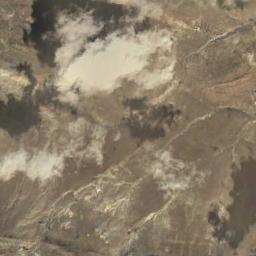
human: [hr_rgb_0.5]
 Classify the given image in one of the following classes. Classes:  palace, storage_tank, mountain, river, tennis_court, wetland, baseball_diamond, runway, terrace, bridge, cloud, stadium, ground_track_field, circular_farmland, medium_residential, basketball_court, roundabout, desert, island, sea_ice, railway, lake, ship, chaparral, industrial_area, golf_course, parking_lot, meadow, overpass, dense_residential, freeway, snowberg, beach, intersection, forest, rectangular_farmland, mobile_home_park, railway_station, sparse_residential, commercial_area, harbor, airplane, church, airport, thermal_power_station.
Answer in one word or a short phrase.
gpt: cloud